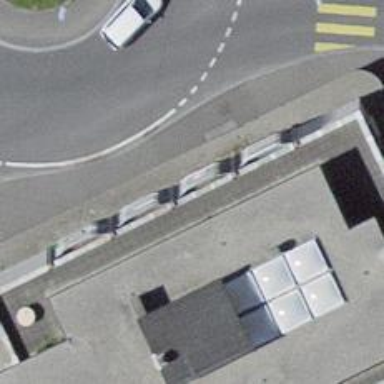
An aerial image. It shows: Convenience shop.